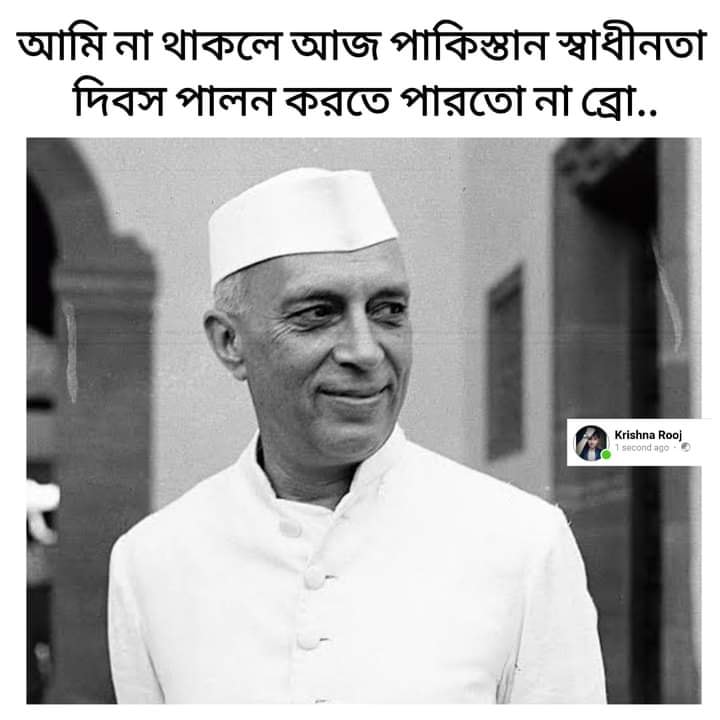
Text: আমি না থাকলে আজ পাকিস্তান স্বাধীনতা দিবস পালন করতে পারতো না ব্রো
Label: Hate
Hate category: Political
Targeted group: Organization